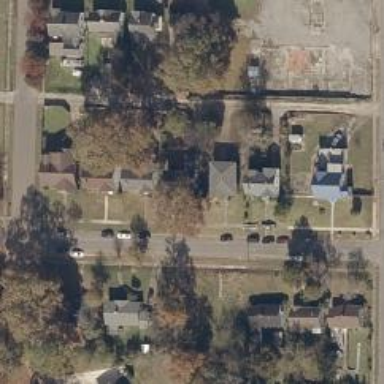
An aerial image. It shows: Alley classified as service road.